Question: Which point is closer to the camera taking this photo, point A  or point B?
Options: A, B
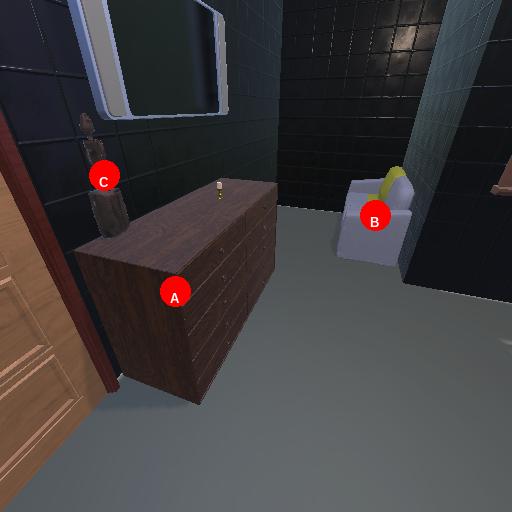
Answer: A